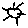
Label: sun